Question:
I need to use a tags input like control to handle multiple urls to be inputted by the user in one field, with the same user experience as that of standard tags input e.g the one on stakeoverflow when you tag your questions.
Bootstrap Tags input seems to do the job well (as far as ive tested) BUT iam noticing that before you actually commit the url string to the input field, the string is truncated. After you've clicked return, the url is captured correctly as the first url on my screenshot above.
How can i increase the limit of the string url BEFORE committing the url (in edit mode) so that the user can see the full link.
Please try to paste a link as a "tag" on the bootstrap tags input first example <URL> to test this behaviour.
If this cannot be done using this plugin, can you please suggest a plugin that has the same functionality of a tag input but more suitable for urls of any size.
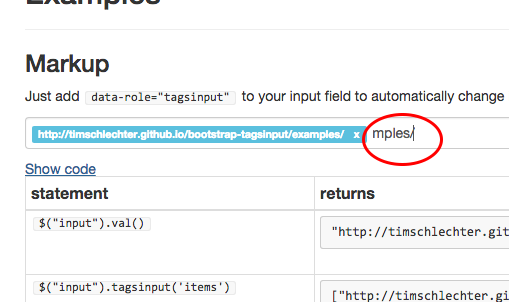
Answer: You can see in the input box there is a width specified in it just increase it to style="width: 200px"
'''
<input type="text" placeholder="" style="width: 200px !important;" size="42" data-role="tagsinput" />
'''
you can set the width of it so that the value will not truncated